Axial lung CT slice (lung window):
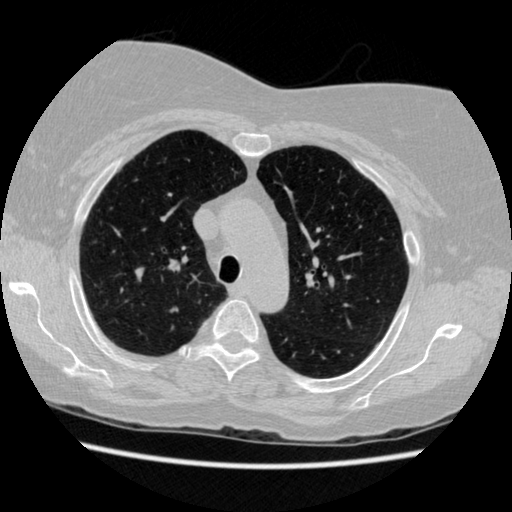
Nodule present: no